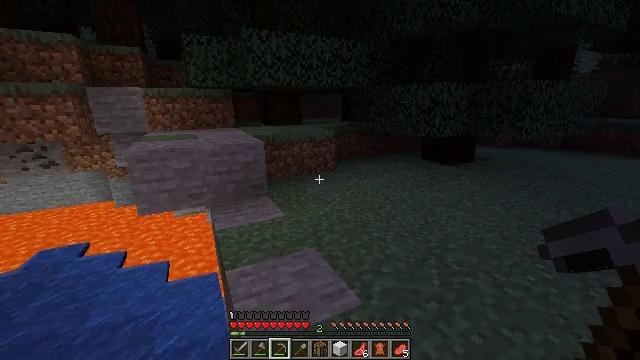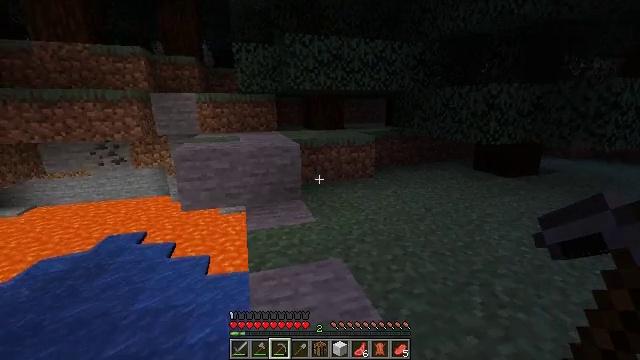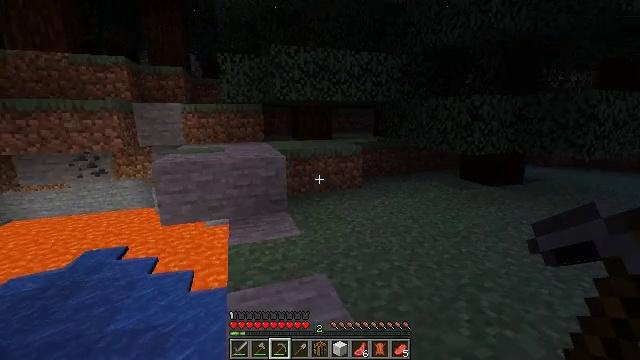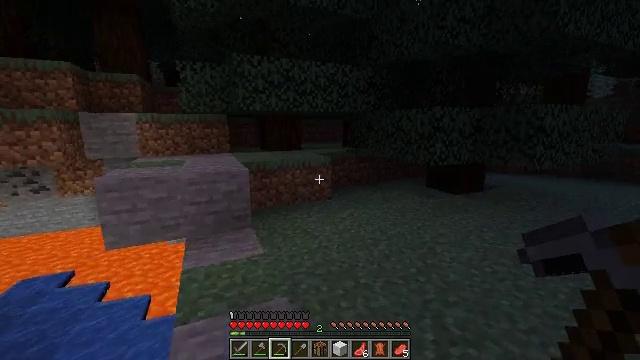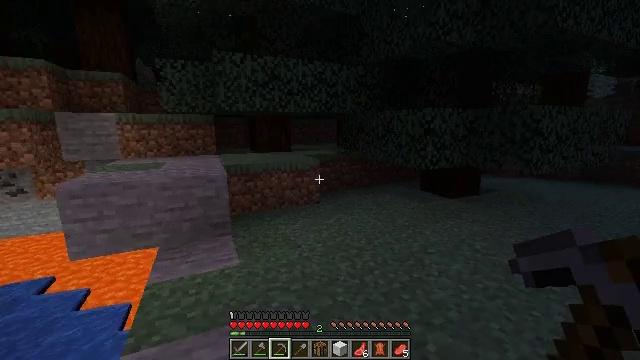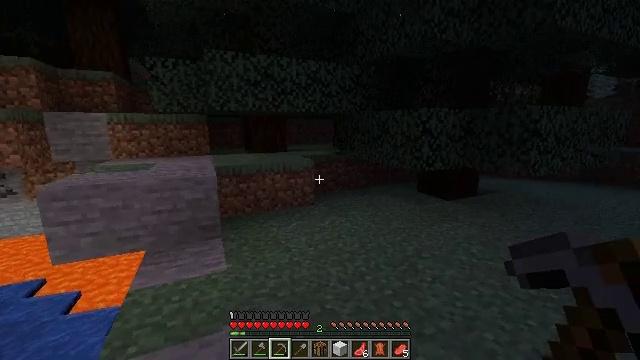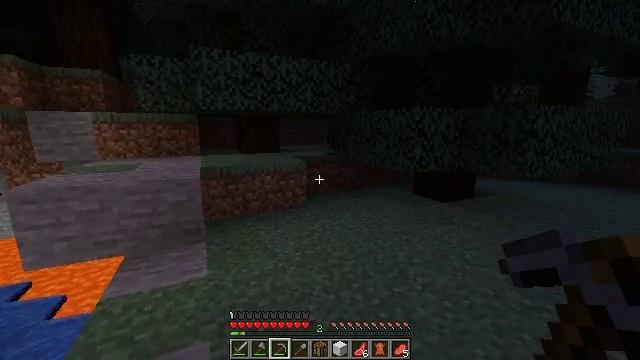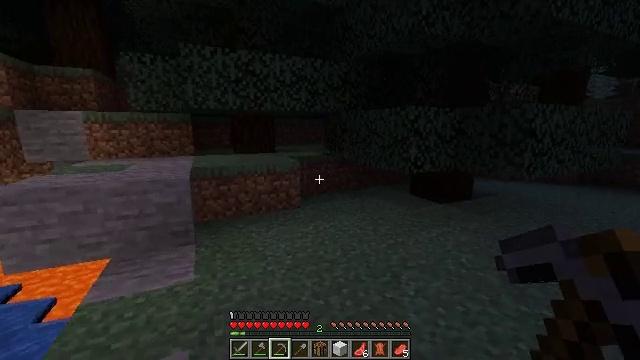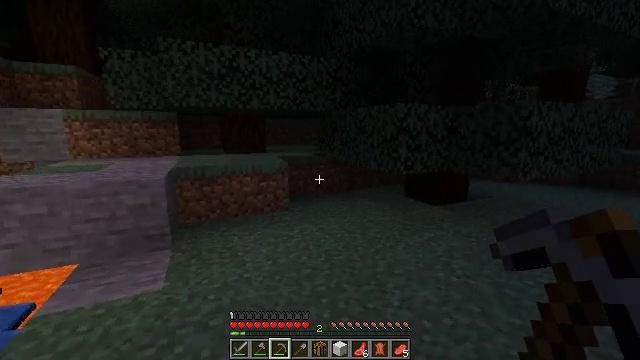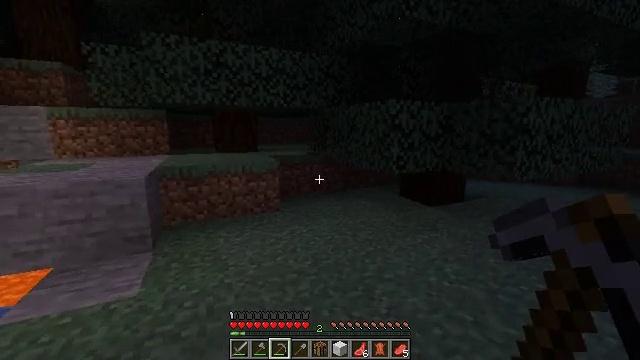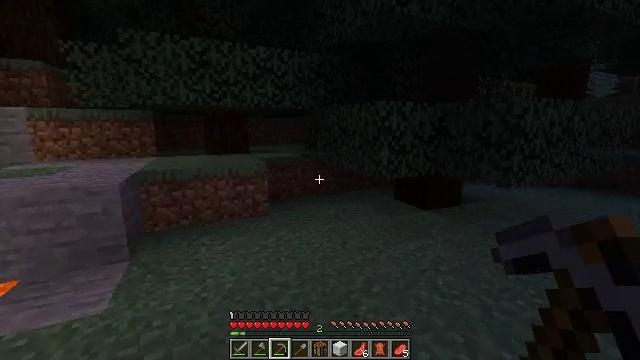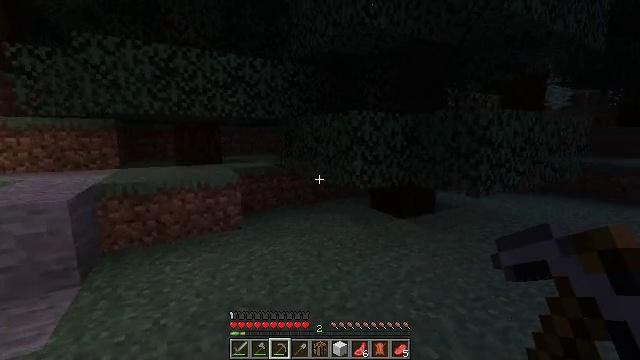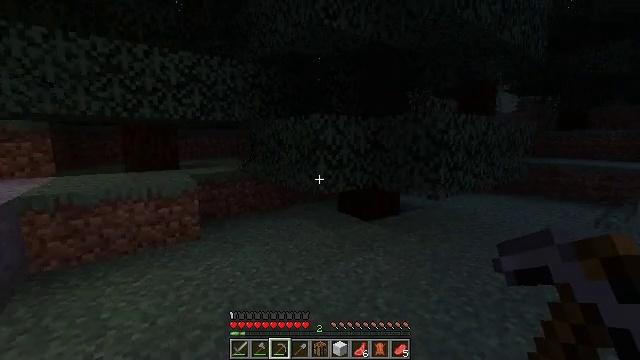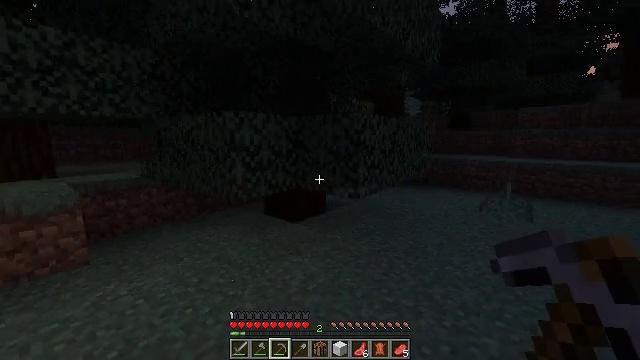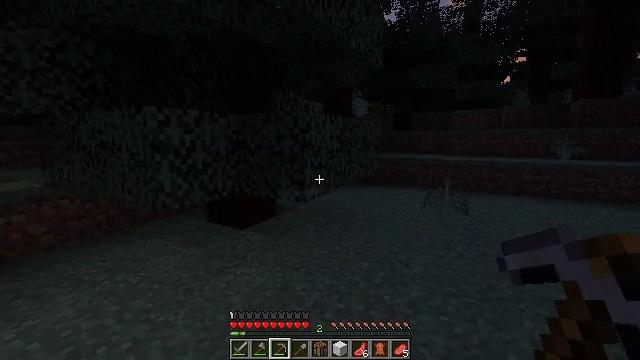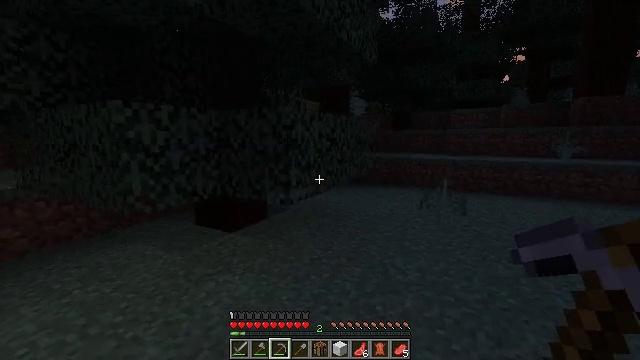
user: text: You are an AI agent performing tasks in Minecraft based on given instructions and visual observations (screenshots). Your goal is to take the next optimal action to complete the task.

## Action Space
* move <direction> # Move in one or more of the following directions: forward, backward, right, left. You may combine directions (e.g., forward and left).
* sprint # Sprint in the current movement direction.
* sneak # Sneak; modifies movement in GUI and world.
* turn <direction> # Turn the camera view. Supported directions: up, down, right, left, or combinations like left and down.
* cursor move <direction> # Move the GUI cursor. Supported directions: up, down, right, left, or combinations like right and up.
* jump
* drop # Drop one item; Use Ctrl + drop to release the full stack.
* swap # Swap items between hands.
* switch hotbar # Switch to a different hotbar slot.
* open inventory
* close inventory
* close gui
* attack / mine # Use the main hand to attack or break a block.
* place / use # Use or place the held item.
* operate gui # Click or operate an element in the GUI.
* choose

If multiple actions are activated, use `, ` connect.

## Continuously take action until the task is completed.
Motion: motion action
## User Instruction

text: Mine spruce leaves from the tree.
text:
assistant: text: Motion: move forward and move right, turn left and up
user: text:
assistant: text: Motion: move forward and move right, turn right and up
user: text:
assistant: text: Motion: move forward and move right, turn right and up
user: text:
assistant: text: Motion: move forward and move right
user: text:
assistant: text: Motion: move forward and move right
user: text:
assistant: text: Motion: move forward and move right
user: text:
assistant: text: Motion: move forward and move right
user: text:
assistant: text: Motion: move forward and move right
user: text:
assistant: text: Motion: move forward and move right
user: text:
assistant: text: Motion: move forward and move right
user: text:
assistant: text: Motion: move forward and move right, turn right and up
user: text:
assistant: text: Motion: move forward and move right, turn right
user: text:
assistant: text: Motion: move forward and move right, turn right
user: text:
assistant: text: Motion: move forward and move right, turn right
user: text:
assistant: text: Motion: move forward and move right
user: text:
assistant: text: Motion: move forward and move right, turn right and down
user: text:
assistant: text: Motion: move forward and move right
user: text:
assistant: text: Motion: move forward and move right, turn right and down
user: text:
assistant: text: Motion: move forward and move right
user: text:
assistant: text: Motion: move forward and move right
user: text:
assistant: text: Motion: move forward and move right, turn right and down
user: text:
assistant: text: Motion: move forward and move right, turn right and down
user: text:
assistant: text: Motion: move forward and move right, turn right and down
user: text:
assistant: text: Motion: move forward and move right, turn right and down
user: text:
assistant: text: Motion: move forward and move right, turn right
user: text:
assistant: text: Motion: move forward and move right
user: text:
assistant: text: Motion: move forward and move right
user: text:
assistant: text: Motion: move forward and move right
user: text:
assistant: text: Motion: move forward and move right
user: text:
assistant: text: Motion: move forward and move right